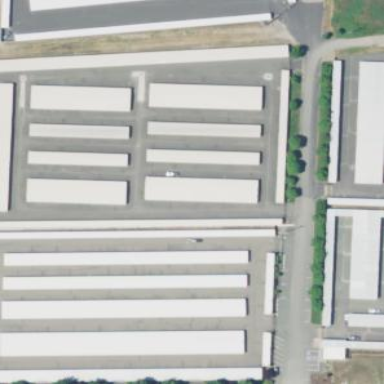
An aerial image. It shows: Storage rental shop.